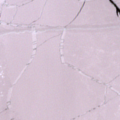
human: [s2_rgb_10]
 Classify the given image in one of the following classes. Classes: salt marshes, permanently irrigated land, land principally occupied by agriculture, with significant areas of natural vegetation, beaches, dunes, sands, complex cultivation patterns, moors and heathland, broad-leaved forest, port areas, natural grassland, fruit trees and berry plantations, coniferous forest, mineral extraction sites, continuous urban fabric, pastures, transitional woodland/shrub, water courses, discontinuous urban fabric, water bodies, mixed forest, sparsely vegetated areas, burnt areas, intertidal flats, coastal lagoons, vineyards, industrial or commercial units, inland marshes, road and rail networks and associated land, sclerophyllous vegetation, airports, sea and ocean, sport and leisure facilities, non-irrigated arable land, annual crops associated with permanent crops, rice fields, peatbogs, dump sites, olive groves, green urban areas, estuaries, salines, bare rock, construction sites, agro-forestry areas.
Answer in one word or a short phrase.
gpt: sea and ocean